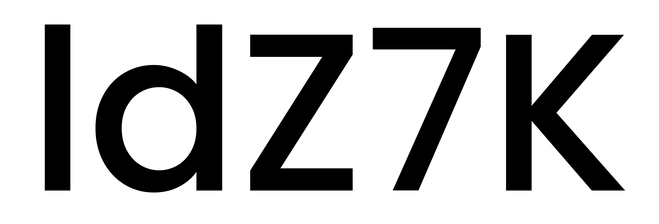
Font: Poppins-Medium